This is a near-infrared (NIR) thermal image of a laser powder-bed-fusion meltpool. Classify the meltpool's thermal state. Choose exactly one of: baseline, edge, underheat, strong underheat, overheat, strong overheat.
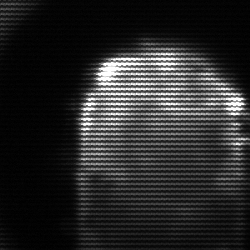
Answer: baseline